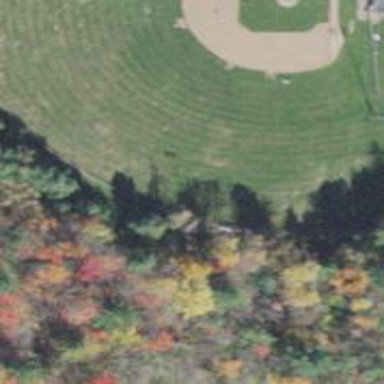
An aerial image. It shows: Baseball pitch for leisure land.